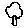
Label: tree